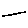
Label: line